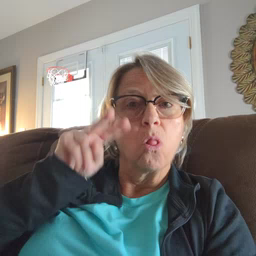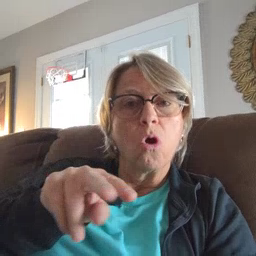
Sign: look